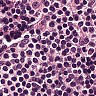
Metastatic tissue present: no